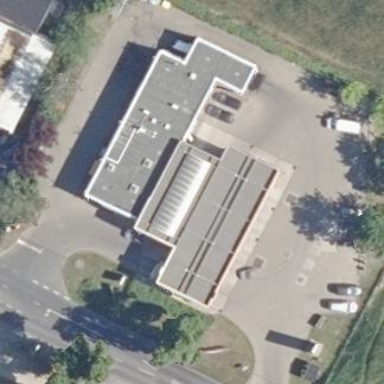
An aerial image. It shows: Fuel station.